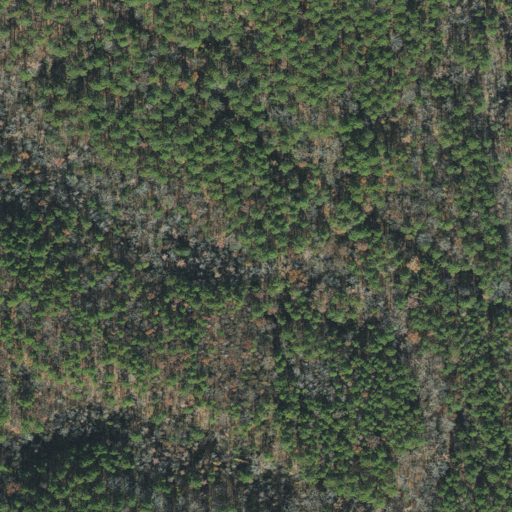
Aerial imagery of valley in Arkansas named Jimmy Hollow containing evergreen forest, mixed forest, and deciduous forest